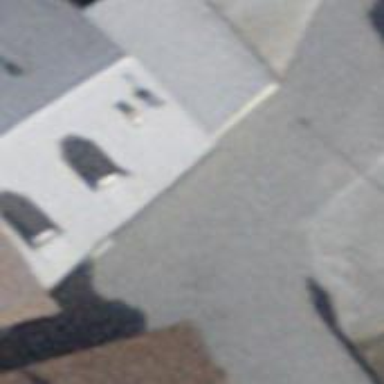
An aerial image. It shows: Building.